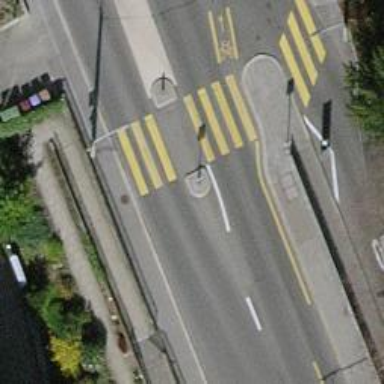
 featuring cycle lane with trolley wires."